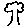
Label: tree